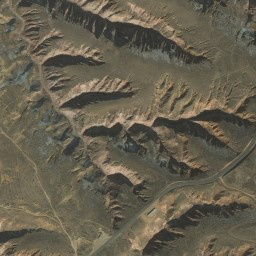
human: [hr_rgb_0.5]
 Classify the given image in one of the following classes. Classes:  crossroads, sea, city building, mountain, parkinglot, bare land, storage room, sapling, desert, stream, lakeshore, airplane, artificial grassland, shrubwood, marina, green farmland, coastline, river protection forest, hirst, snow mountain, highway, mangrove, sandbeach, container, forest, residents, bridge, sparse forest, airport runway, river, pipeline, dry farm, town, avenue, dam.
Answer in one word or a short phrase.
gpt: mountain